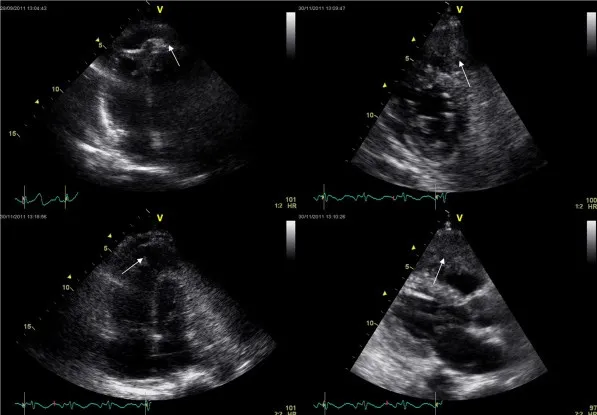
Echocardiographic evaluation. Four-chamber 2-dimensional transthoracic echocardiogram shows a large, irregular metastatic mass (2.3x1.1 cm), which infiltrated pericardium and myocardium (predominantly anteroapical and lateral walls of the left ventricle) with intracavitary propagation (arrows).
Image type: radiology (ultrasound)